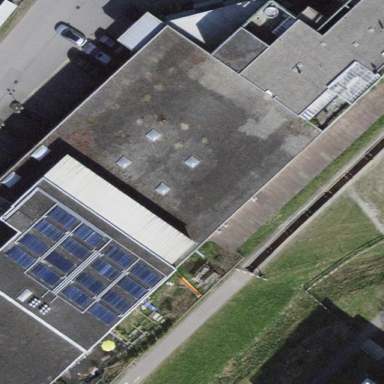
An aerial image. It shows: Industrial building with flat roof.